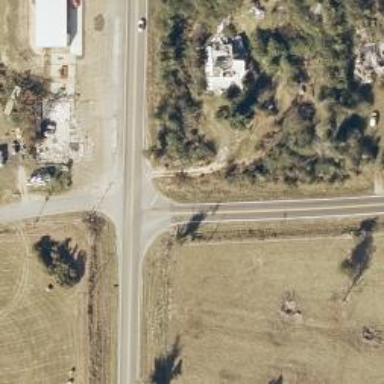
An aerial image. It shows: Stop road.